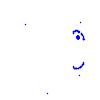
Particle: pion